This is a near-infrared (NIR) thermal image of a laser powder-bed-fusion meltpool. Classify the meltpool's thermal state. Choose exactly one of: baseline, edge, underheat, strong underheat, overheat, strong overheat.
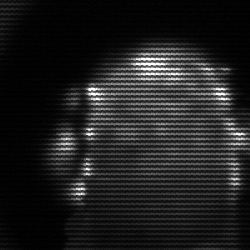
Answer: baseline